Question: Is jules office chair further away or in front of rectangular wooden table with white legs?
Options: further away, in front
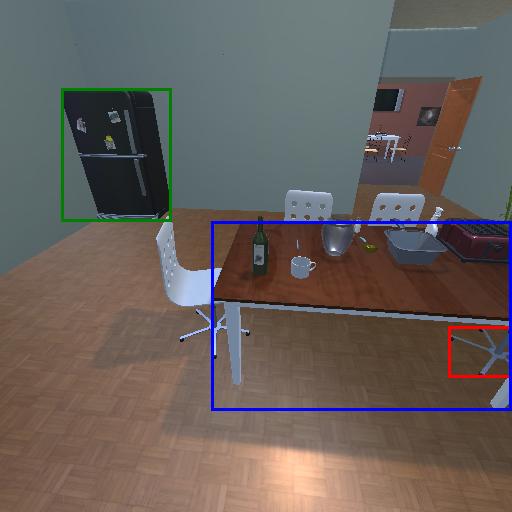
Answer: further away